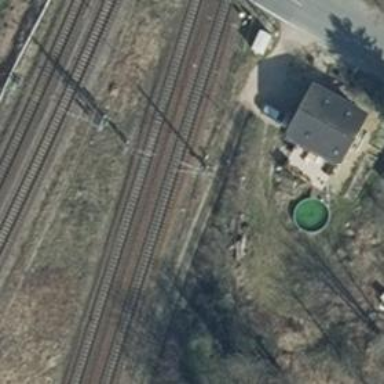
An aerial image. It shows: Milestone along the railway track with catenary mast.